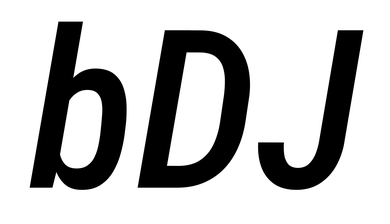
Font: Roboto-Italic_Condensed_Medium_Italic